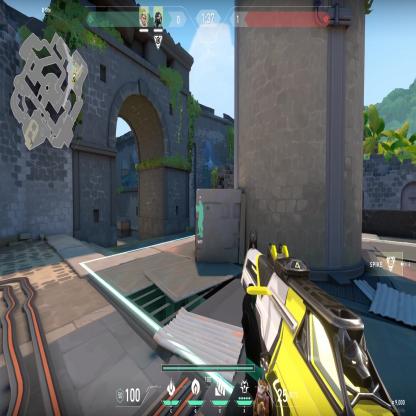
Label: teammate